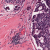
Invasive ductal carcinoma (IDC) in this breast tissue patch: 0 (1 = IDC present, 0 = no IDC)